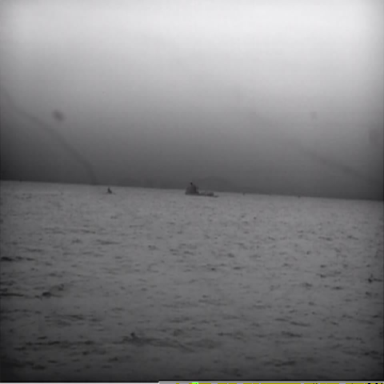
There is a liner in the infrared image.